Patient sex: M
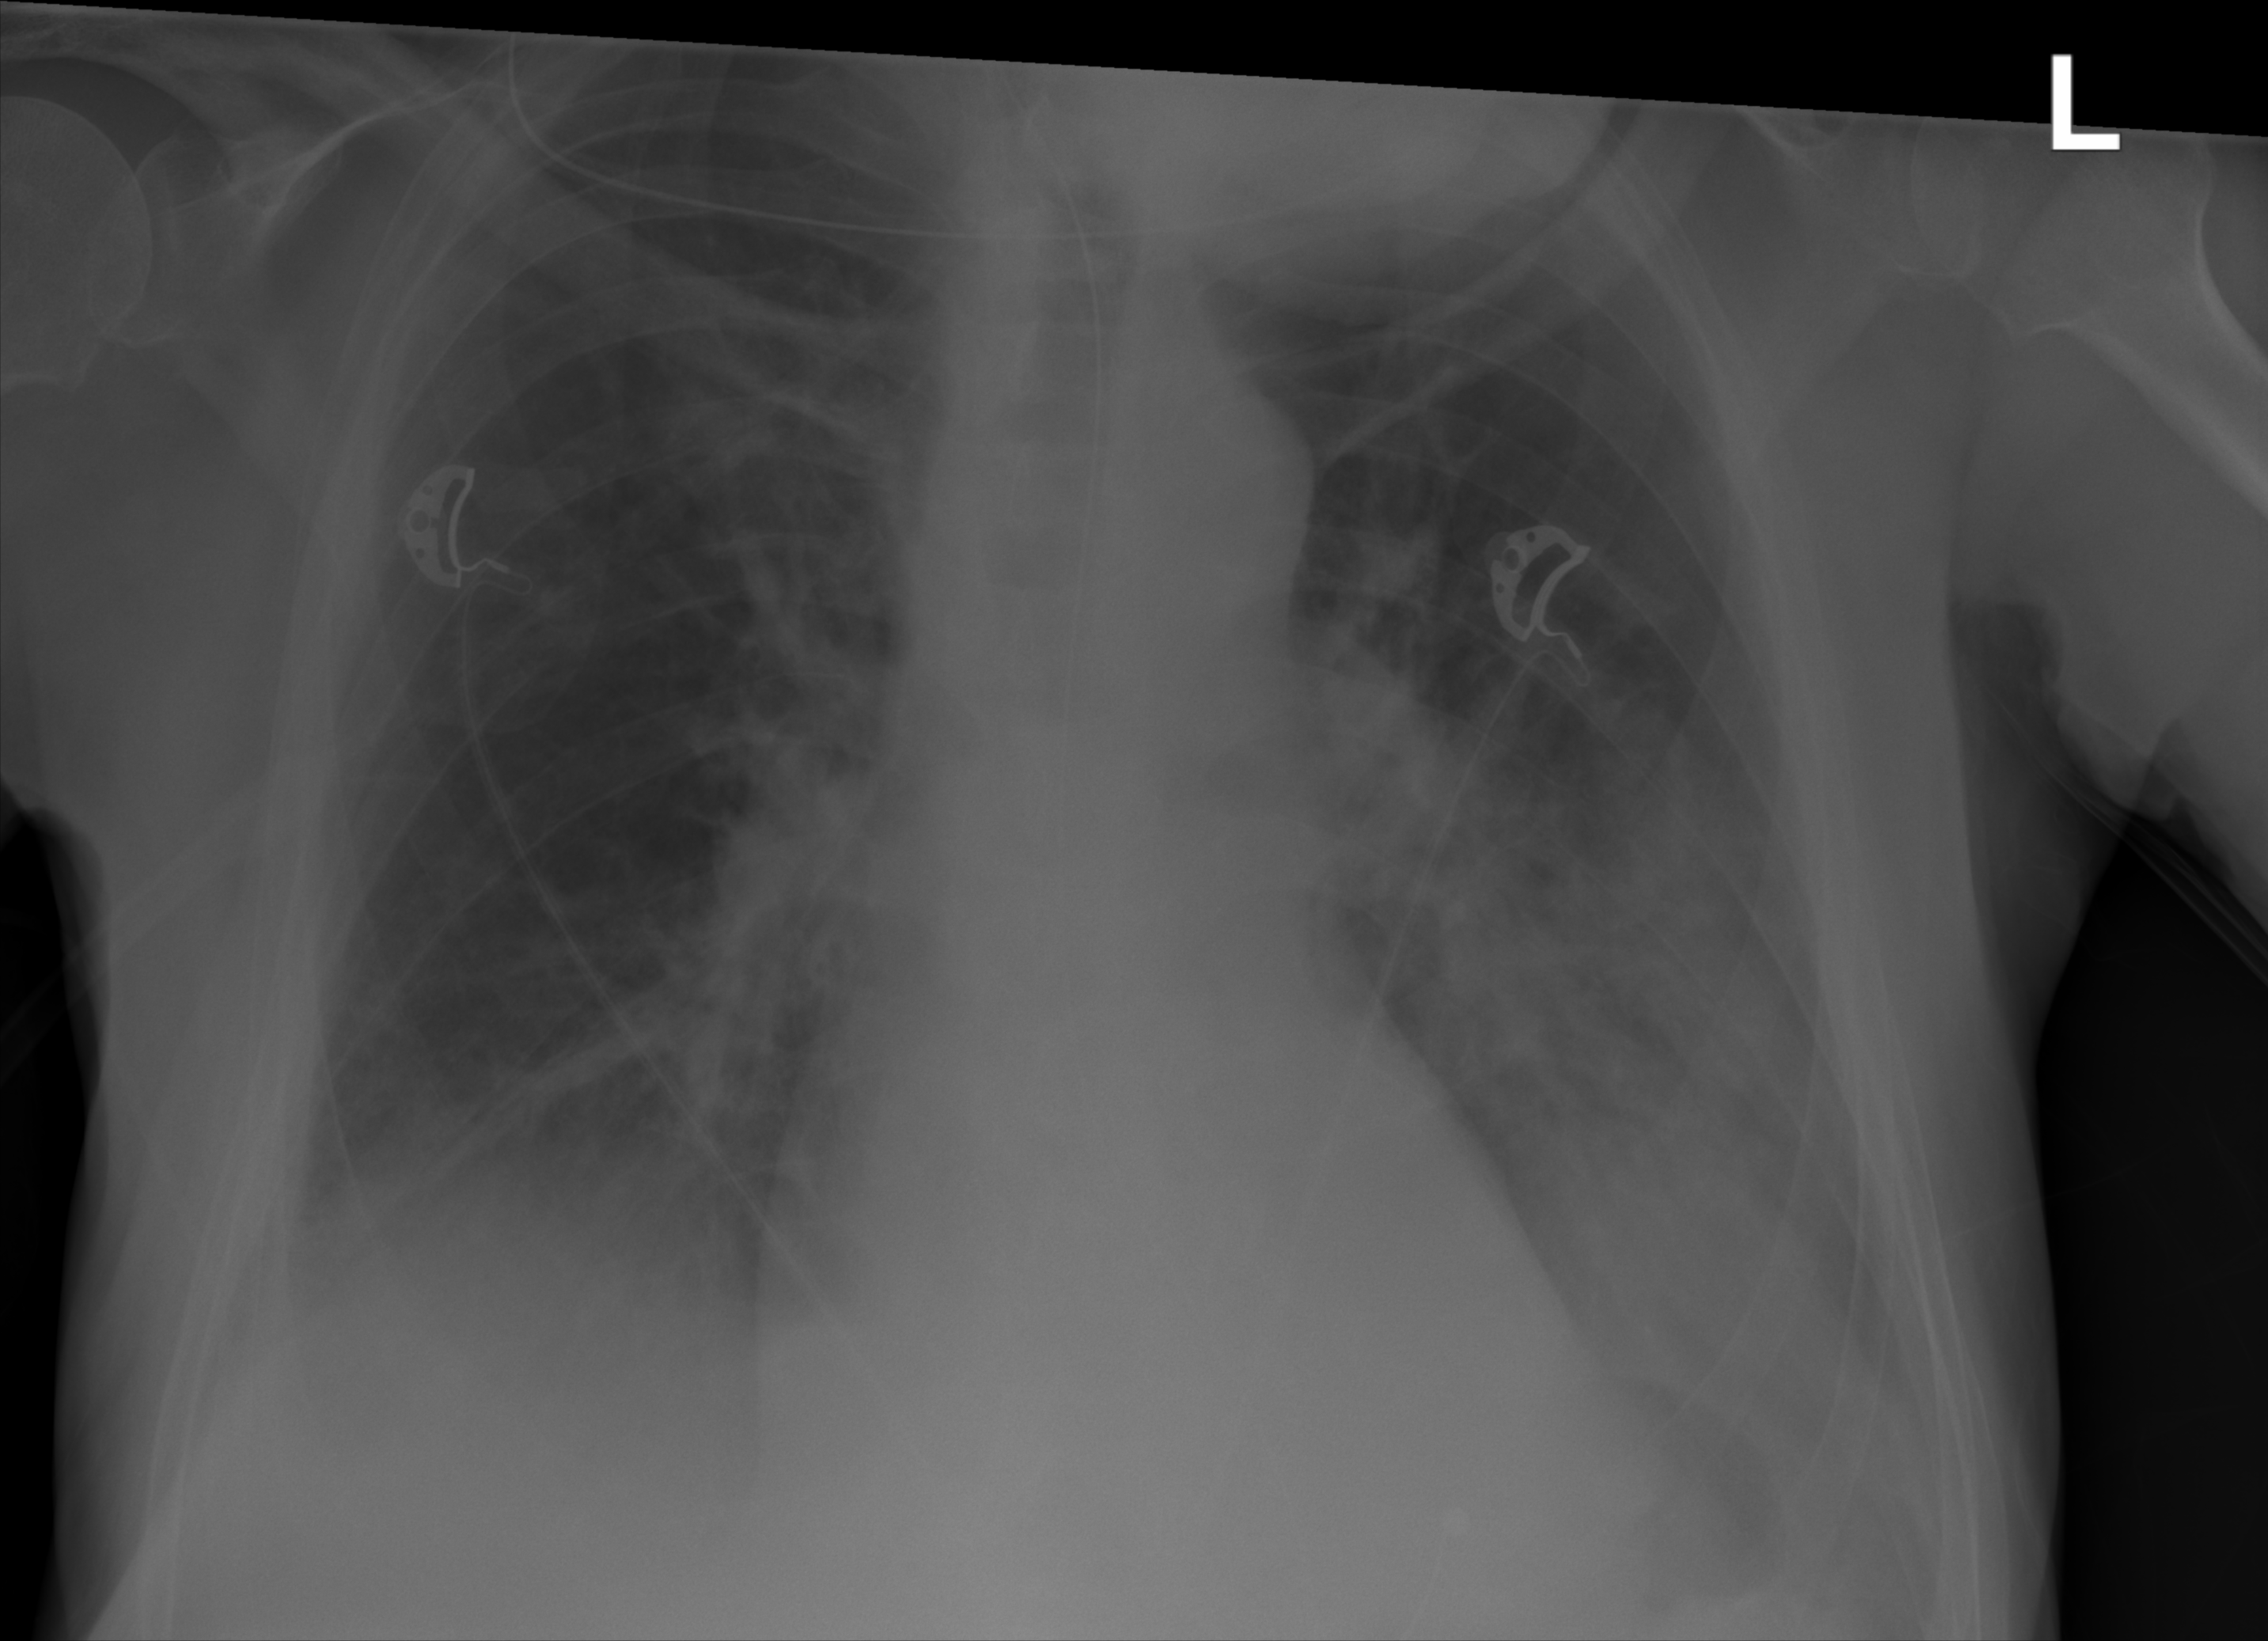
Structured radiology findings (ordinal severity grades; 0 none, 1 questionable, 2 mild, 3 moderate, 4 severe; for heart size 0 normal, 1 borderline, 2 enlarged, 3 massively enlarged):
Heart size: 1
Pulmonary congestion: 2
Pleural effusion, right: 2
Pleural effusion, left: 2
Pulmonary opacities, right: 2
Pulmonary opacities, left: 3
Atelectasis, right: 2
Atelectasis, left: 3